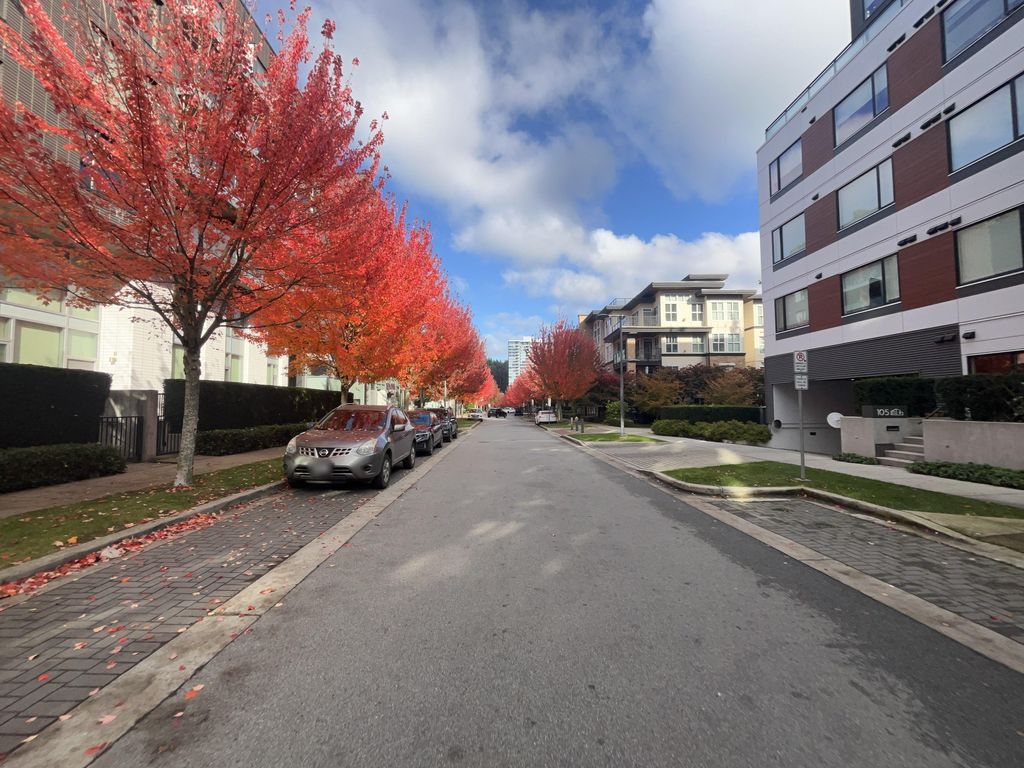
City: vancouver